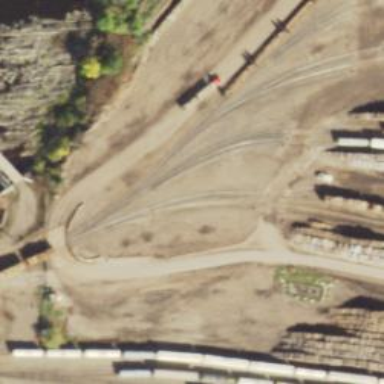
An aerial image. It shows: Single-track railway spur.